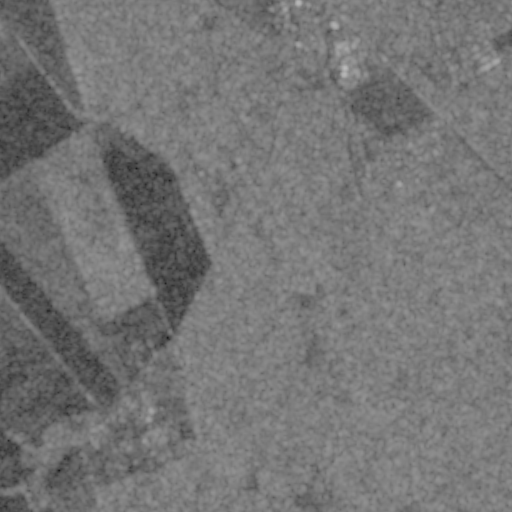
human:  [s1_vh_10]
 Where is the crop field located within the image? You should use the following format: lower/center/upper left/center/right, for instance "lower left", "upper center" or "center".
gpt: The crop field is located in the lower left of the image.
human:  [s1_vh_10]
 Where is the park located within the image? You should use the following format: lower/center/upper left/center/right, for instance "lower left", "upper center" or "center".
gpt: The park is located in the upper right of the image.
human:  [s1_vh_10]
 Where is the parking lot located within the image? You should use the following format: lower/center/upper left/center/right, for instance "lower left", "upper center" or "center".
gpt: The parking lot is located in the upper right of the image.
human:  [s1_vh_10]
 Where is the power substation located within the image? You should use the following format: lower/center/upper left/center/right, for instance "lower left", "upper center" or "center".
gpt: The power substation is located in the upper center of the image.
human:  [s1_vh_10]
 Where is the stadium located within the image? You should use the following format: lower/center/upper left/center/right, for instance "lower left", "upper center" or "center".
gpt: The stadium is located in the upper right of the image.
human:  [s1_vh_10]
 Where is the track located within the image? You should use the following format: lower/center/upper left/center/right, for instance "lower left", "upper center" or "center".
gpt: The track is located in the upper right of the image.
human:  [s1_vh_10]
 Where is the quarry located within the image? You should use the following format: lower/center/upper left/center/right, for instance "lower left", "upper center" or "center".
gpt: There is no quarry in the image.

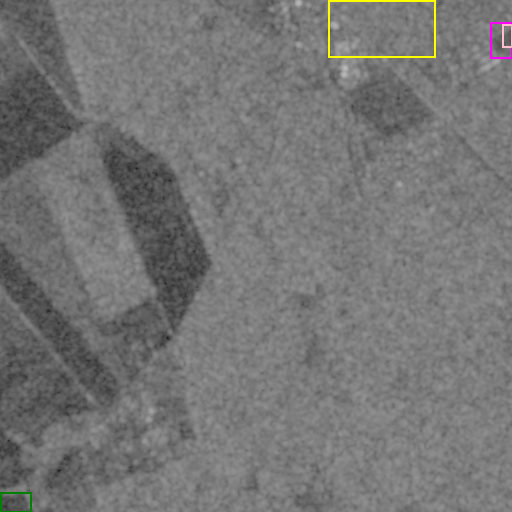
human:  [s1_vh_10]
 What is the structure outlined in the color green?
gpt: The structure outlined in green is a crop field.
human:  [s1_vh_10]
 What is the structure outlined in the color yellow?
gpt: The structure outlined in yellow is a park.
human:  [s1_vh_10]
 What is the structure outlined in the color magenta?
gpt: The structure outlined in magenta is a stadium.
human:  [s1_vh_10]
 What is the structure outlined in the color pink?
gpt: The structure outlined in pink is a track.
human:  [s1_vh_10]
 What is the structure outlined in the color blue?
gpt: There is no blue outline.